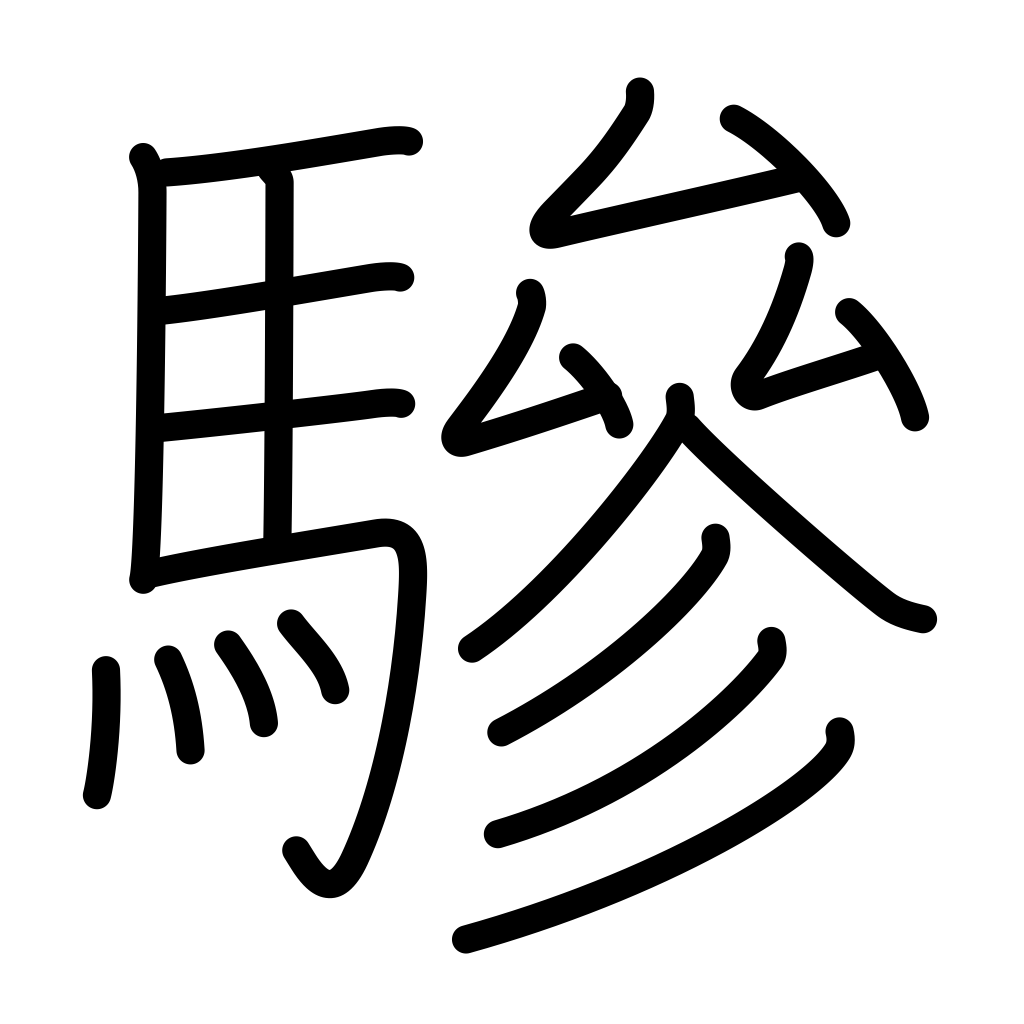
Meaning: extra driver or horse